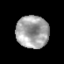
Tissue: prostate
Cell type: Myeloid cells
Senescence score: 0.2568
Nuclear area (px): 1036
Mean DAPI intensity: 161.892